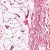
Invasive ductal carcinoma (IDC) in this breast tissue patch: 0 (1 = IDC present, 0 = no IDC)